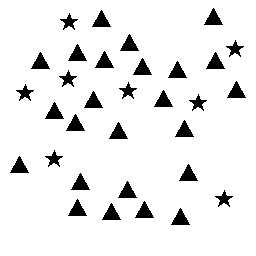
Squares: 0
Triangles: 24
Stars: 8
Total shapes: 32